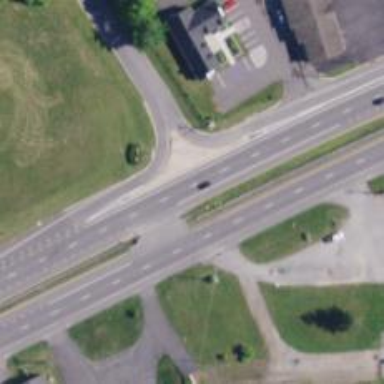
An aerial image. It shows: Trunk link highway.